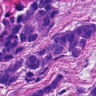
Metastatic tissue present: yes